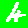
Digit: 4